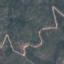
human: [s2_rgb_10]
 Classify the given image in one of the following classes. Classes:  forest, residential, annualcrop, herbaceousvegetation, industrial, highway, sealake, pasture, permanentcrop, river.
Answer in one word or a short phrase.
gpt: HerbaceousVegetation